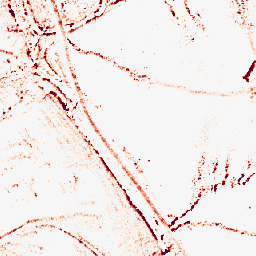
Category: morphological
Decomposition family: morphological_square
Decomposition parameters: operation: opening
size: 5
Upsampling method: nearest
Upsampling parameters: scale: 4
Upsampling scale: 4